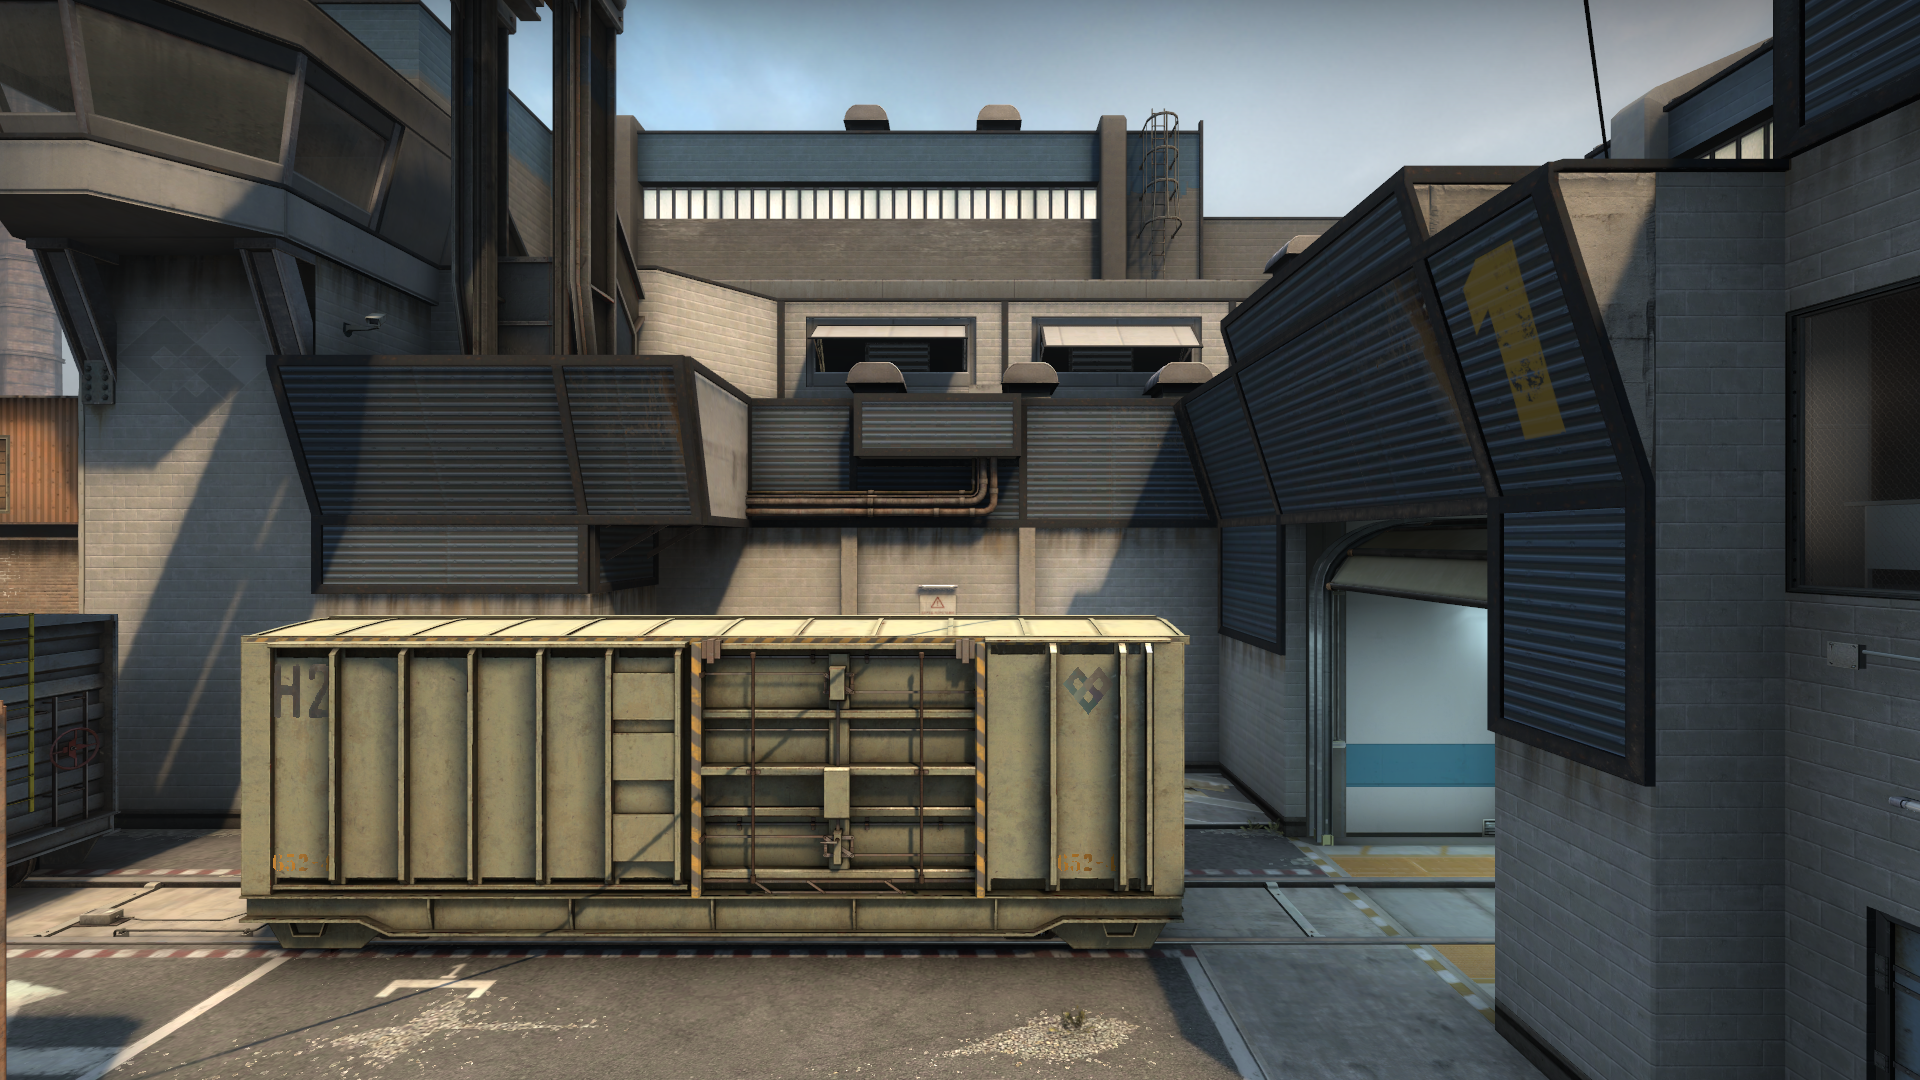
Map: de_train